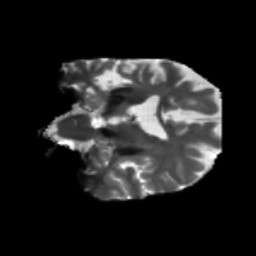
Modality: T2w
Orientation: coronal
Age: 62
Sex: female
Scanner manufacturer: siemens
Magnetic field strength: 3 T
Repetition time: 5.25 s
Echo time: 0.08 s